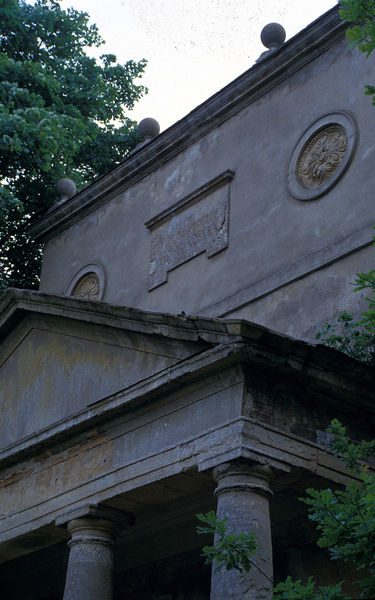
Titel: Temple of Friendship, Detail des Portikus
Künstler: James Gibbs
Standort: Stowe, Buckinghamshire
Institution: Stowe Landscape Gardens
Schlagwörter: baum, blau, blätter, dunkel, himmel, laub, schatten, weiß, bäume, dreieck, grün, äste, ausschnitt, grau, hintergrund, marmor, schwarz, säule, säulen, ausblick, dach, gebäude, haus, park, parkanlage, ornament, architektur, rahmen, stein, ast, brüstung, kirche, insel, gold, klassizismus, blatt, england, tugend, kreis, rund, garten, schrift, rahmung, ansicht, fassade, italien, dächer, giebel, violett, tafel, detail, inschrift, verzierung, plinthe, foto, fotografie, photographie, eingang, ruine, antike, eckig, medaillon, münchen, balustrade, zweig, moos, text, kreise, bahnhof, kugel, kugeln, architrav, kapitelle, rom, kapitell, photo, fries, dreiecksgiebel, portal, wappen, sims, himme, gesims, gruft, rosette, grab, untersicht, portikus, simse, griechisch, zentral, historismus, eiche, porticus, tempel, museum, dorisch, zier, fotographie, schaft, englischer garten, englisch, rillen, engalnd, grabmal, glyptothek, gebälk, klassizistisch, gibel, abakus, echinus, epistyl, sima, tempelfront, tympanon, flachdach, attika, genäude, goldener schnitt, zentralbau, satteldach, faszien, säulenordnung, dorica, dorische ordnung, grabmahl, dachfirst, guttae, first, tempelchen, protal, palladianismus, dorische säulen, schriftfeld, medaillons, synagoge, parklandschaft, landschaftsgarten, englischer landschaftsgarten, stowe, freimaurer, photgraphie, inschriftentafel, parkarchitektur, verwittert, dachs, korinthische säulen, ohoto, vitruv, egarten, tympaon, zierkugeln, tempel klassiizismus, tagel, goldenes dreieck